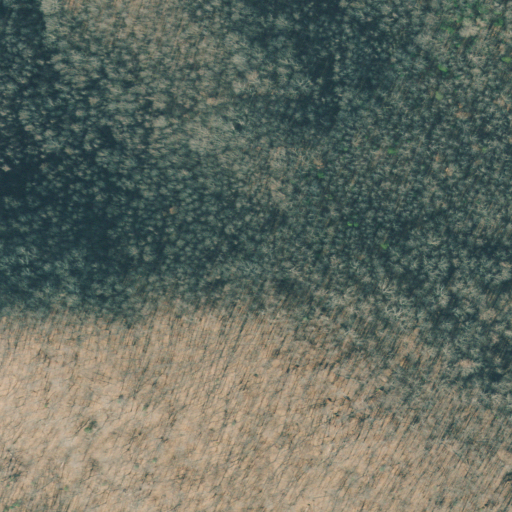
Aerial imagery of ridge(s) in Georgia named Davis Ridge containing deciduous forest and mixed forest